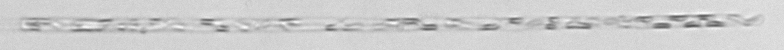
Label: Dactyliosolen_fragilissimus